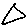
Label: triangle